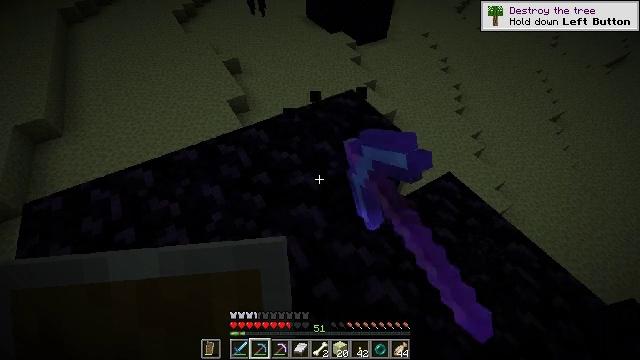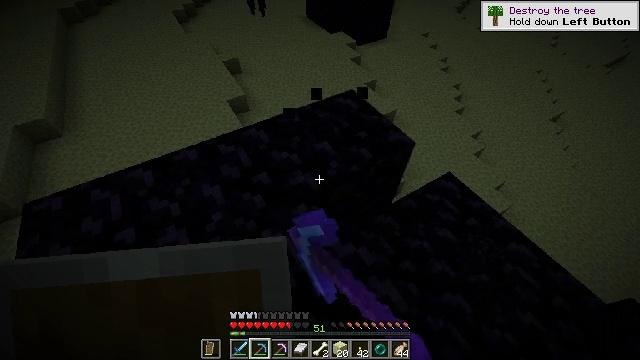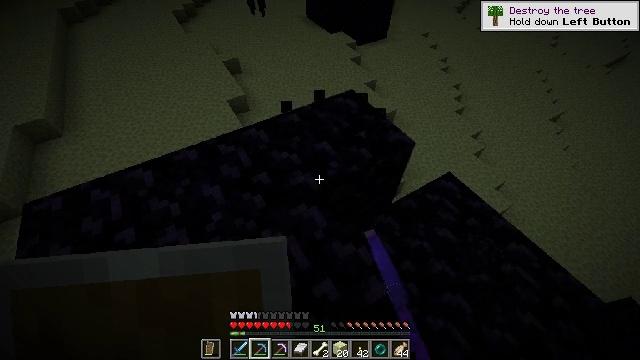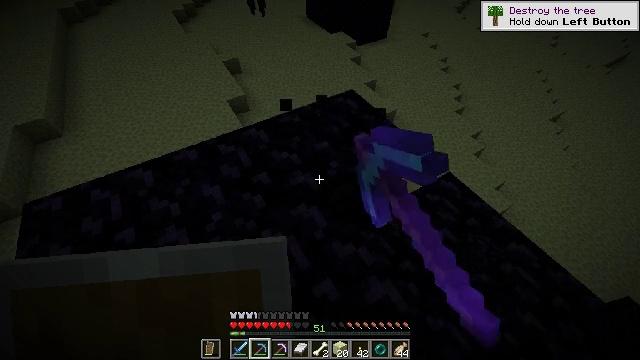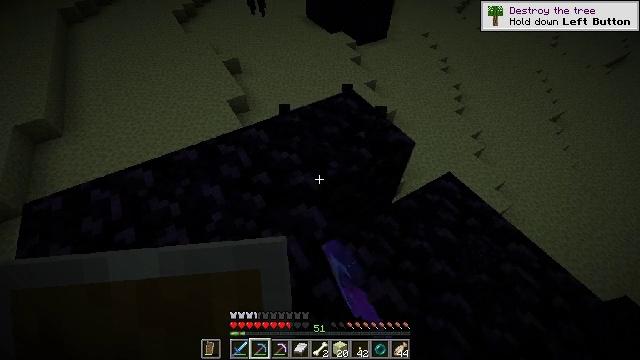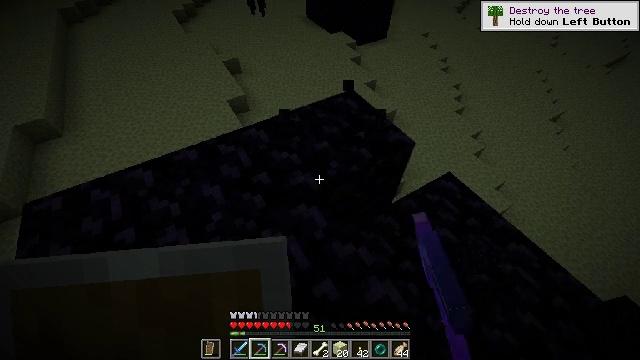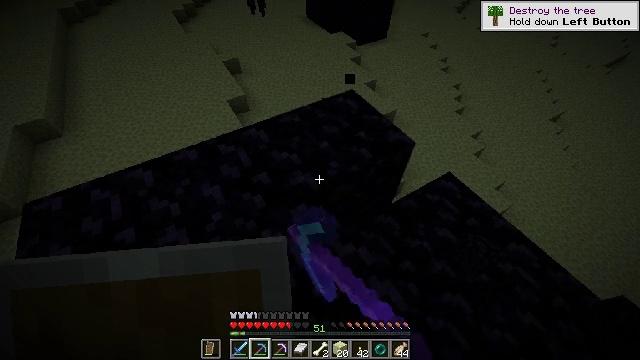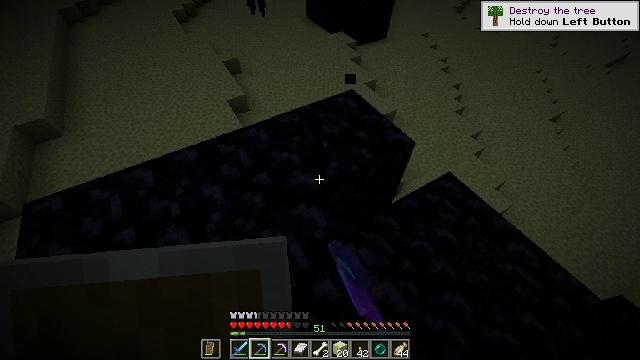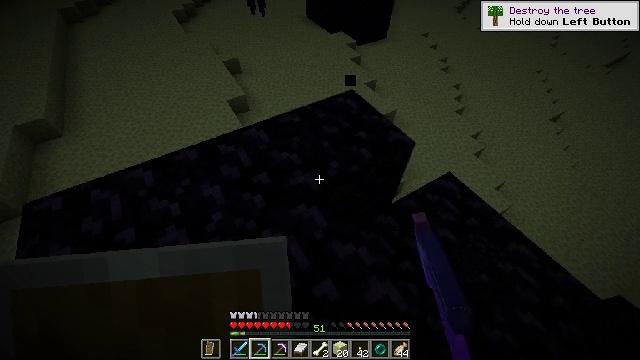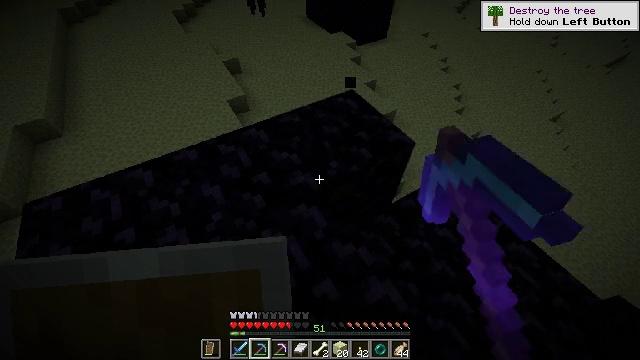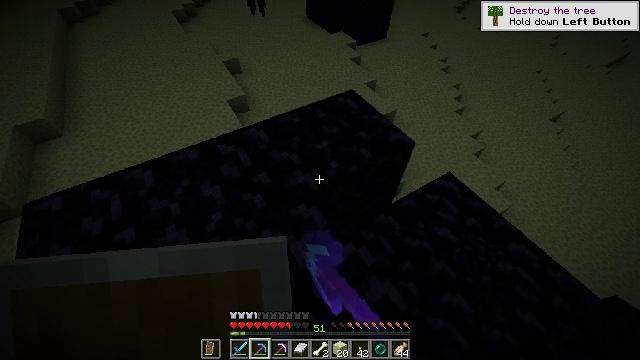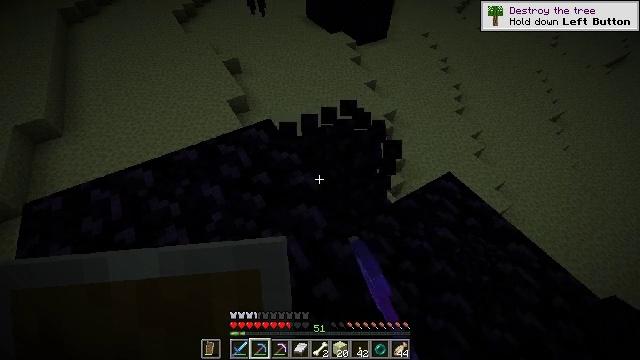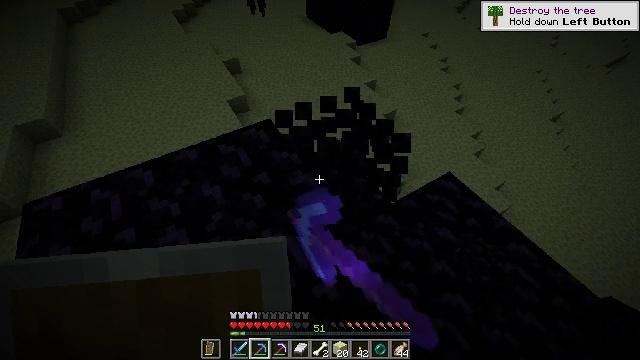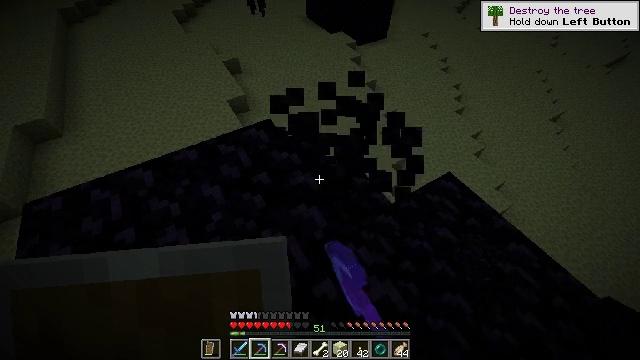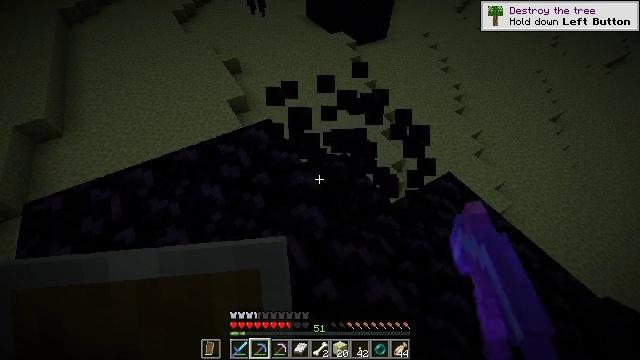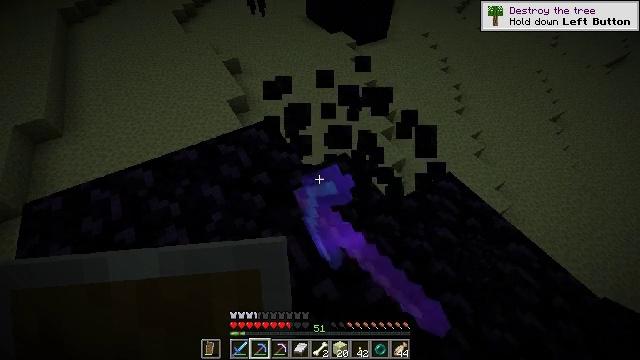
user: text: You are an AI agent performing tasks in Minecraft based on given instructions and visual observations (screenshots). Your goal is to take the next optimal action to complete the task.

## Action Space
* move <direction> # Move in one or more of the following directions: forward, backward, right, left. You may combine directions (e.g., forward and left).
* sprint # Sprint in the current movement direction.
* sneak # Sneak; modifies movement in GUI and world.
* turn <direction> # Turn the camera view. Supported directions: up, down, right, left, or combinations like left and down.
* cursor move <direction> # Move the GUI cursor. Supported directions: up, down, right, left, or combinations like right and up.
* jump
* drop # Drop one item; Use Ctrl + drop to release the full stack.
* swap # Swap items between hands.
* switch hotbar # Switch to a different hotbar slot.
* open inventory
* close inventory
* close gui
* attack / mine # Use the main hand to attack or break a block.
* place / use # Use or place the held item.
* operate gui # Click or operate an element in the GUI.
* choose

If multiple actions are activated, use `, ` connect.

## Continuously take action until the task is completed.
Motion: motion action
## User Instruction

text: Mine the tough obsidian.
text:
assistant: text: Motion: attack / mine
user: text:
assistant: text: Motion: attack / mine
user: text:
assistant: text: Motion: attack / mine
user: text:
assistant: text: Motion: attack / mine
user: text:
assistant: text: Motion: attack / mine
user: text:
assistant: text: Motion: attack / mine
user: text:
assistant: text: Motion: attack / mine
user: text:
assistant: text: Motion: attack / mine
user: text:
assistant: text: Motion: attack / mine
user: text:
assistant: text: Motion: attack / mine
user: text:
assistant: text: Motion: attack / mine
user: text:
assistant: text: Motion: attack / mine
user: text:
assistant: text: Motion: attack / mine
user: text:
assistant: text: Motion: attack / mine
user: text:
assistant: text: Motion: attack / mine
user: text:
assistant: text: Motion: attack / mine
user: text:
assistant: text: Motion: attack / mine
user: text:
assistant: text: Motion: attack / mine
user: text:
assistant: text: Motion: attack / mine
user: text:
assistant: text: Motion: attack / mine
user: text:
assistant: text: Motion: turn left and down, attack / mine
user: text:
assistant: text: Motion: turn left and down, attack / mine
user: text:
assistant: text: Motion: turn left, attack / mine
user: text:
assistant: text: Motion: turn left, attack / mine
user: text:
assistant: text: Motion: turn left, attack / mine
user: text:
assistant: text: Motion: attack / mine
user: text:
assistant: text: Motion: attack / mine
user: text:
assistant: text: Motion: attack / mine
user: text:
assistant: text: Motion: attack / mine
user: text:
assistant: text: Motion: attack / mine